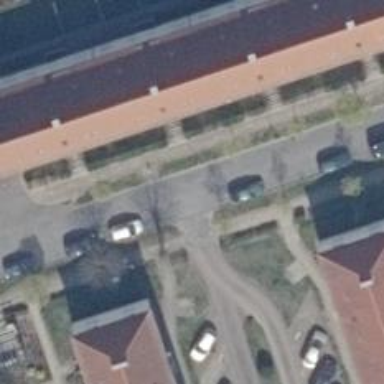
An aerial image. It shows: Residential road with separate sidewalks on both sides.